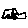
Label: car